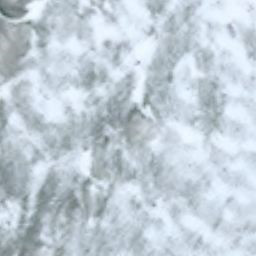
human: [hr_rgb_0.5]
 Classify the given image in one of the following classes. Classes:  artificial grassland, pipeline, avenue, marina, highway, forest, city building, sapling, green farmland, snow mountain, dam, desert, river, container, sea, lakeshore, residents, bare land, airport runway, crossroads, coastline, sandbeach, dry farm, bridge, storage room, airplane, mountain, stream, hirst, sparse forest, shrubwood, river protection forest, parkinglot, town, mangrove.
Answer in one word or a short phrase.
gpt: snow mountain